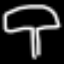
Label: mushroom